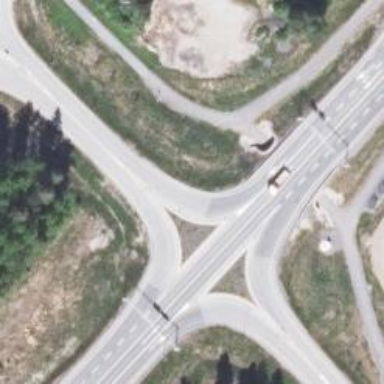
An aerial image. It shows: Trunk link highway.